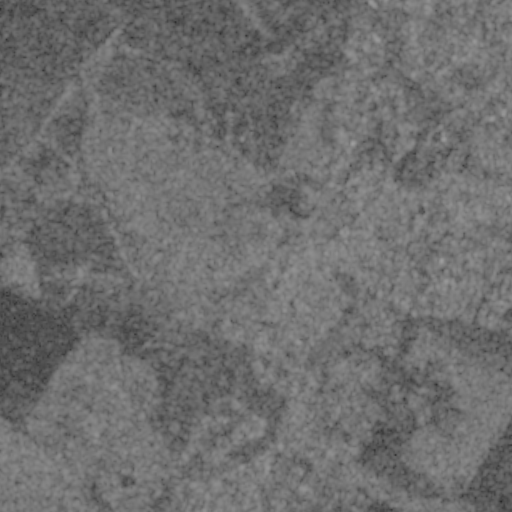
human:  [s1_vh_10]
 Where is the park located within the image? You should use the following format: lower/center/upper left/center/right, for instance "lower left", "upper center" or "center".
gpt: The park is located in the lower right of the image.
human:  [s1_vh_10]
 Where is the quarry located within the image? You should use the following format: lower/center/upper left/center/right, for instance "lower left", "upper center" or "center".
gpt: There is no quarry in the image.

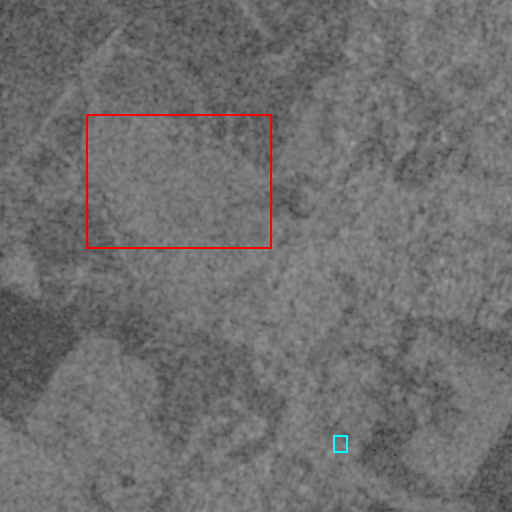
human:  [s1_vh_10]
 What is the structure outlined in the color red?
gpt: The structure outlined in red is a crop field.
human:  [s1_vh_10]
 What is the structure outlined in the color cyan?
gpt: The structure outlined in cyan is a park.
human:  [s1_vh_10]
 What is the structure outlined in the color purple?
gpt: There is no purple outline.